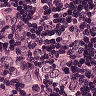
Metastatic tissue present: yes